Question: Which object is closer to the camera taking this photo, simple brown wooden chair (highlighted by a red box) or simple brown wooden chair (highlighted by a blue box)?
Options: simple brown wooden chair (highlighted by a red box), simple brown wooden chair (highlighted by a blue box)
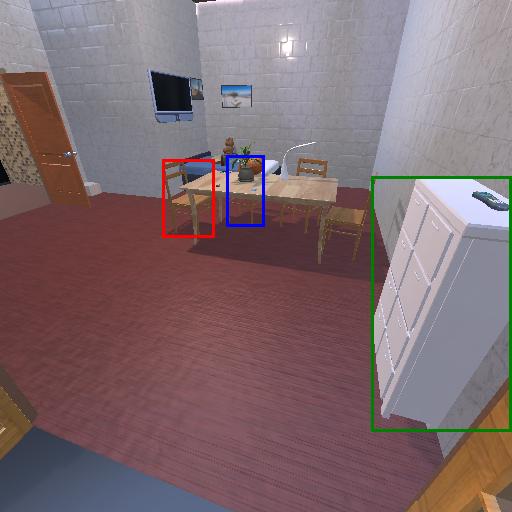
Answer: simple brown wooden chair (highlighted by a red box)